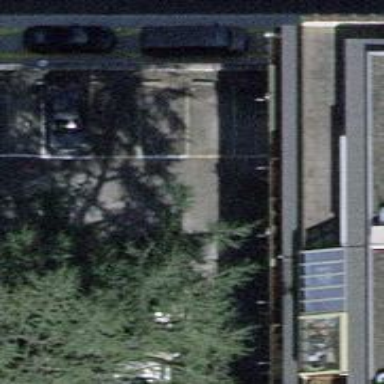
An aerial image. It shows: Parking aisle road leading through building passage tunnel.